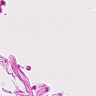
Metastatic tissue present: no